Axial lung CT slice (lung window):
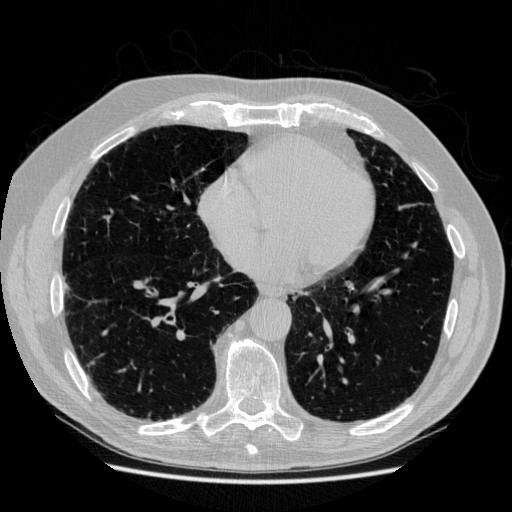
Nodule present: no